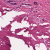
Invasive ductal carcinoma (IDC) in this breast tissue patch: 0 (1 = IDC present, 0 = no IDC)